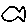
Label: fish